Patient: sex F, age 69
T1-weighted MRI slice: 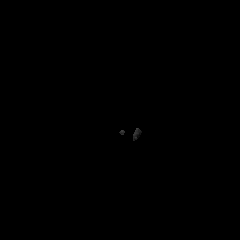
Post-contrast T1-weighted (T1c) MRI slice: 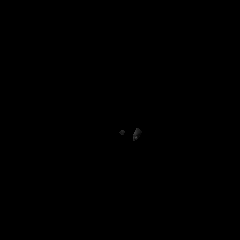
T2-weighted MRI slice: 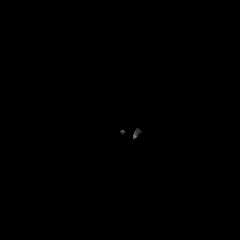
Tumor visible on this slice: no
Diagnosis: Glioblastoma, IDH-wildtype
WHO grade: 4